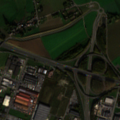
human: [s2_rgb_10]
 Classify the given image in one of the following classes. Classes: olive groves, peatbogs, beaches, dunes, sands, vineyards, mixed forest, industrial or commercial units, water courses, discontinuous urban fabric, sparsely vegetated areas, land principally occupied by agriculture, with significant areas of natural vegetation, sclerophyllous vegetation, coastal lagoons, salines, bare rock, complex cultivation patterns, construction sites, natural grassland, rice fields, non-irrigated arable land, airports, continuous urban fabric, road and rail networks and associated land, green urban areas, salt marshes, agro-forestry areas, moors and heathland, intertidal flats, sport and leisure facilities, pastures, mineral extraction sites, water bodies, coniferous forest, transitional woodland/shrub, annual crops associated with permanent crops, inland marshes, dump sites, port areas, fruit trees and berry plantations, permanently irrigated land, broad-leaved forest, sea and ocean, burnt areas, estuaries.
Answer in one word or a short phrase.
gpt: discontinuous urban fabric, industrial or commercial units, road and rail networks and associated land, non-irrigated arable land, complex cultivation patterns, land principally occupied by agriculture, with significant areas of natural vegetation